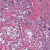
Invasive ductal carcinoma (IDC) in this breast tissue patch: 1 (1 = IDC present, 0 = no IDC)